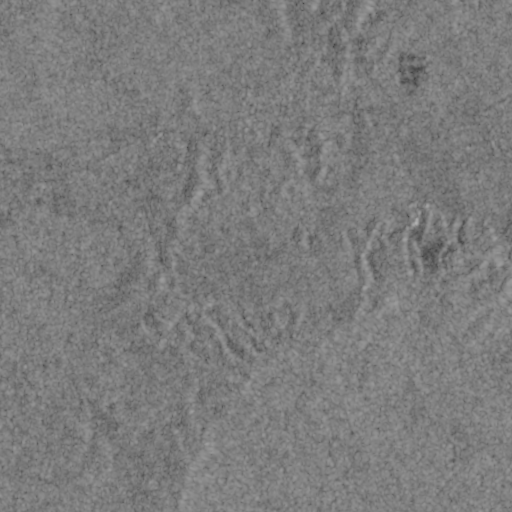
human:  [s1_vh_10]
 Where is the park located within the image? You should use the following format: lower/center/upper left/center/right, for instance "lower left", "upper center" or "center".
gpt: The park is located in the upper left of the image.
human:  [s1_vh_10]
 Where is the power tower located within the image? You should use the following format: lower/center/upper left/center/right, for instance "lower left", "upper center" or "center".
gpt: The power tower is located in the lower of the image.
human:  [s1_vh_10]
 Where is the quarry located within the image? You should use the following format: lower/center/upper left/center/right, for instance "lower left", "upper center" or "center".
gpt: The quarry is located in the center right of the image.
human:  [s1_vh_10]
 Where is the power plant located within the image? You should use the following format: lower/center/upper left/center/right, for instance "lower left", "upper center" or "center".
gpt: There is no power plant in the image.

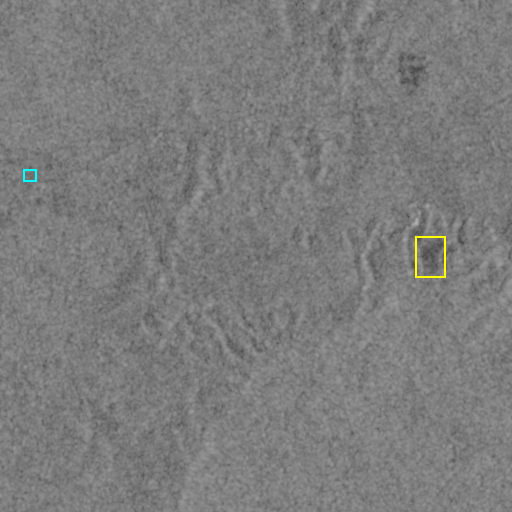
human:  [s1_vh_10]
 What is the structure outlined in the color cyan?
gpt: The structure outlined in cyan is a park.
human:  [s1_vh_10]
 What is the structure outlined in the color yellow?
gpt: The structure outlined in yellow is a quarry.
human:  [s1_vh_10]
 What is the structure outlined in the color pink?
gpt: There is no pink outline.